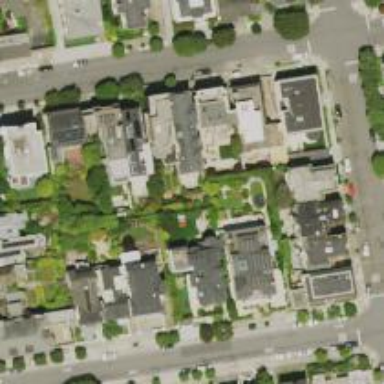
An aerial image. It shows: Neighborhood.